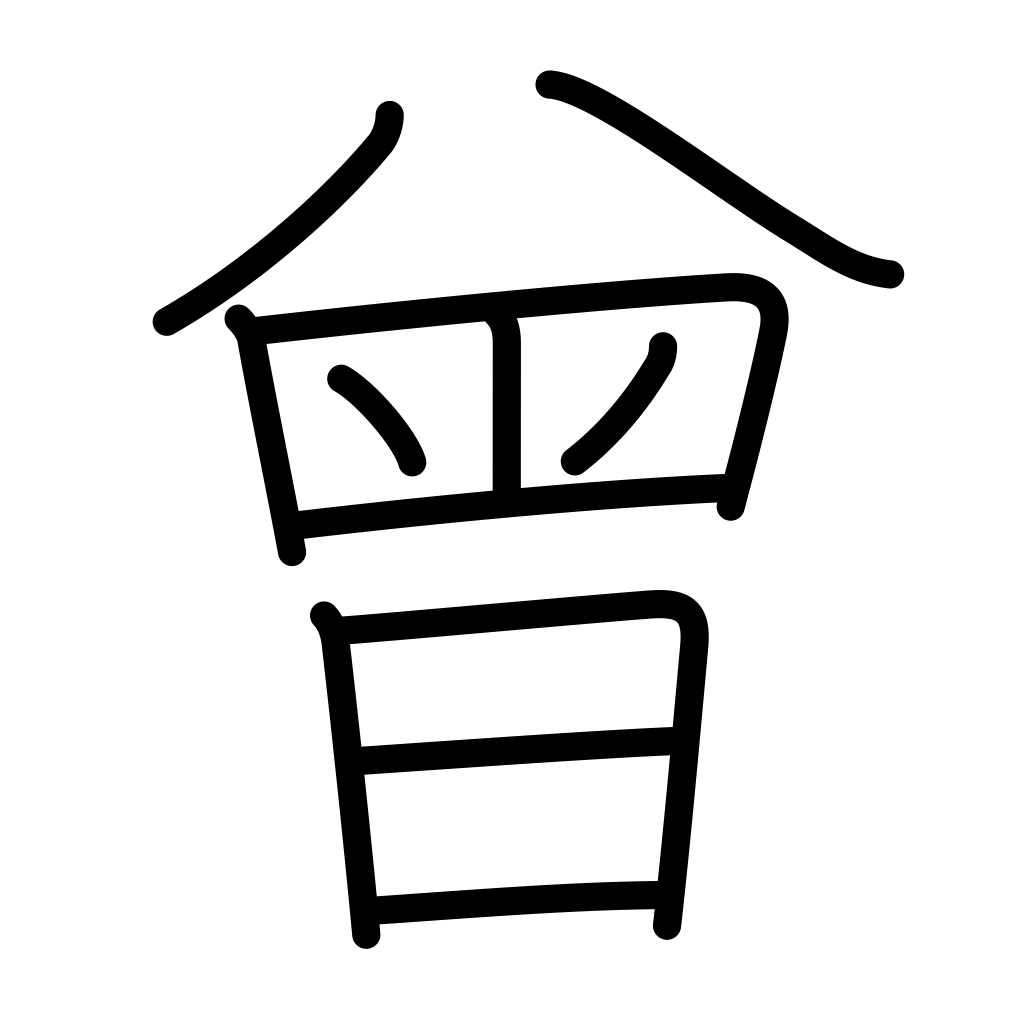
Meaning: once, before, formerly, ever, never, ex-